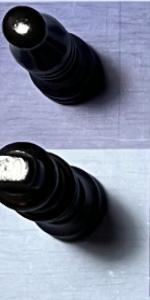
Label: King_Black